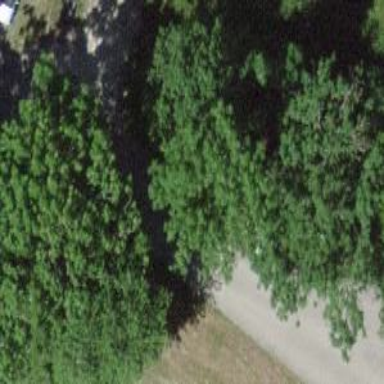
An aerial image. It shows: Culvert tunnel.